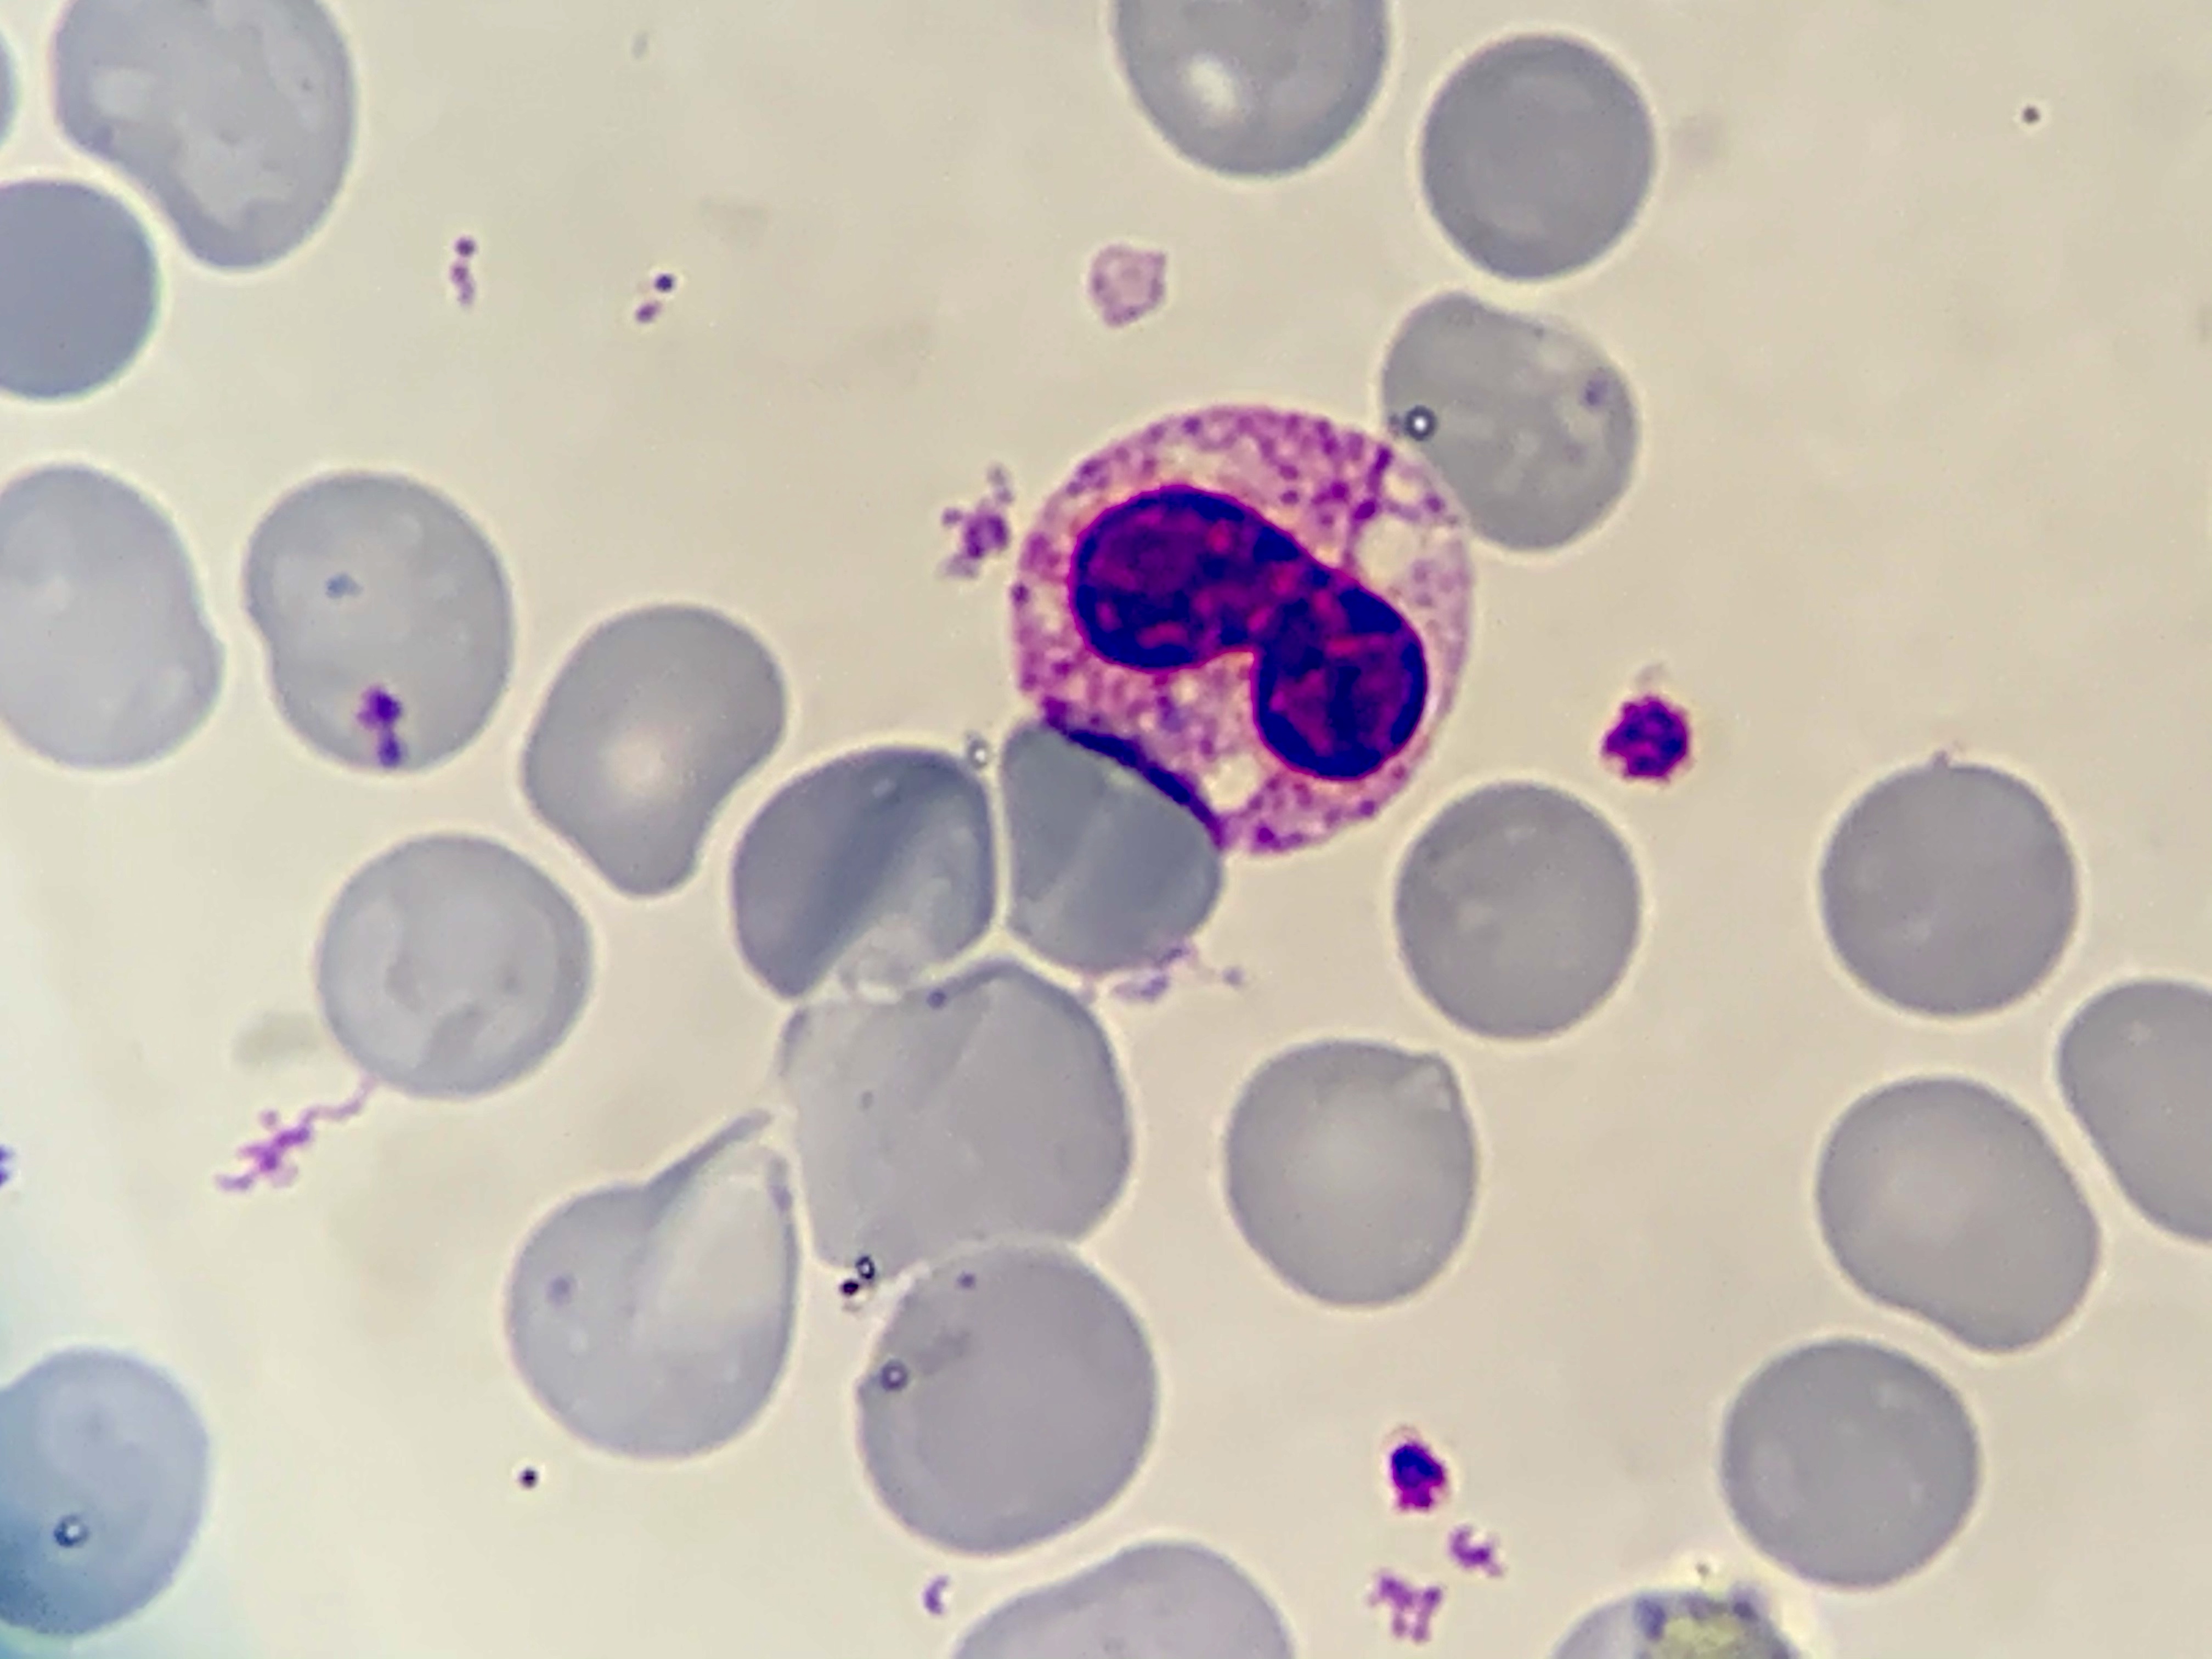
Cell type: BAND CELLS